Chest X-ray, AP view. Patient: 62 years old, sex F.
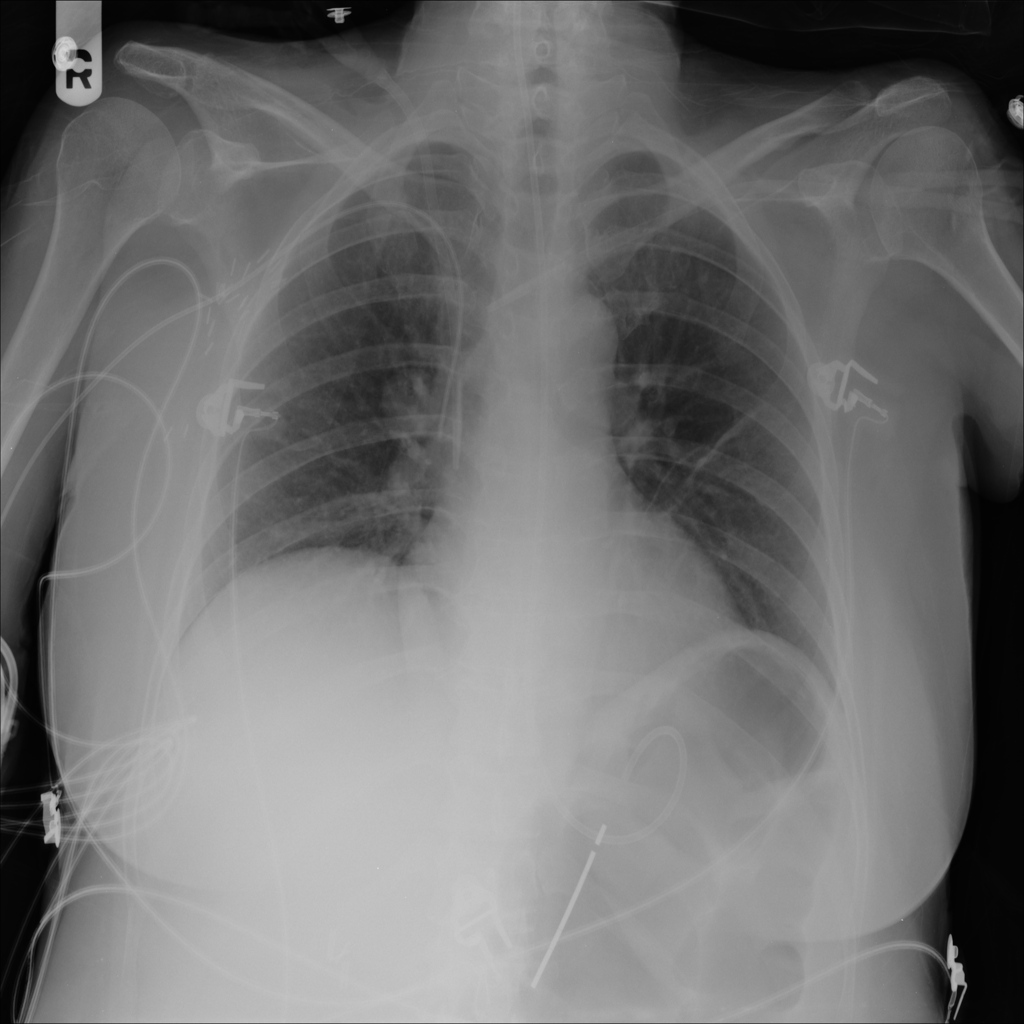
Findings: Atelectasis